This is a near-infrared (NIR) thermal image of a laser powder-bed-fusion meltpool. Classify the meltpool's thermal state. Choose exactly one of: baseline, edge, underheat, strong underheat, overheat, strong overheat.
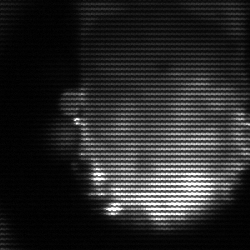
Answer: baseline